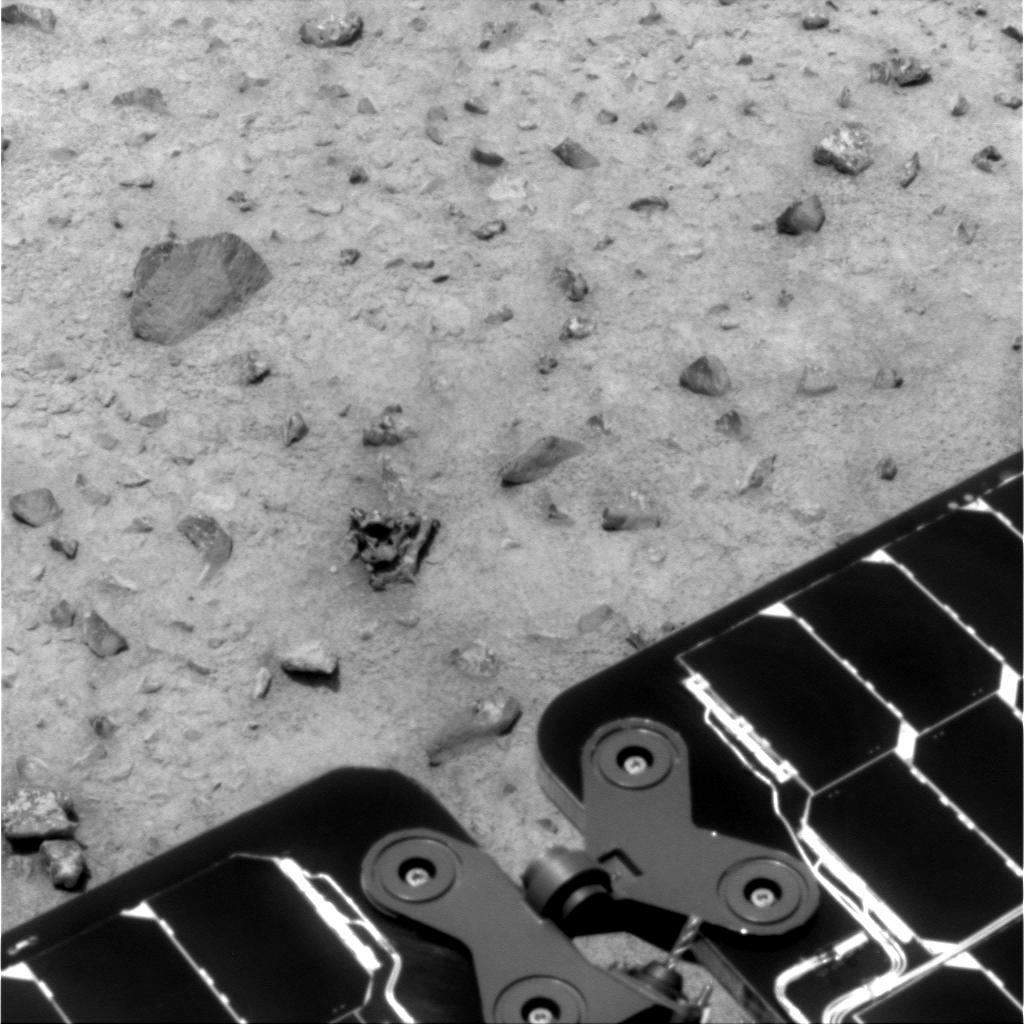
Terrain classes present: Background, Gravel / Sand / Soil, Rock, Shadow